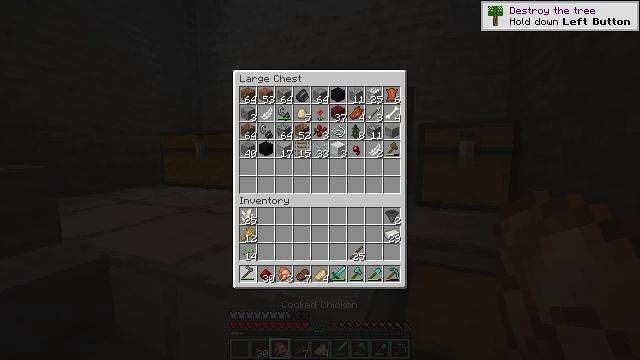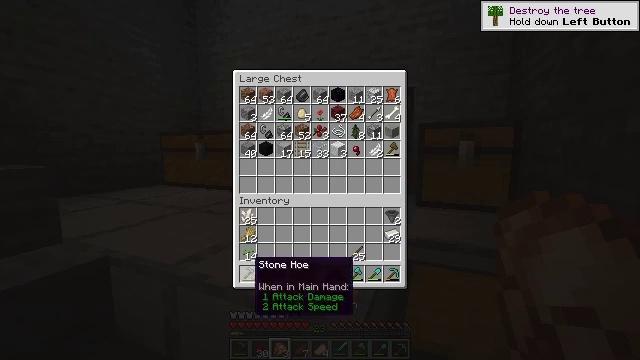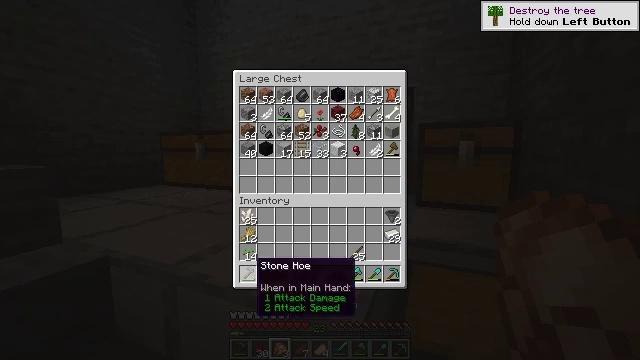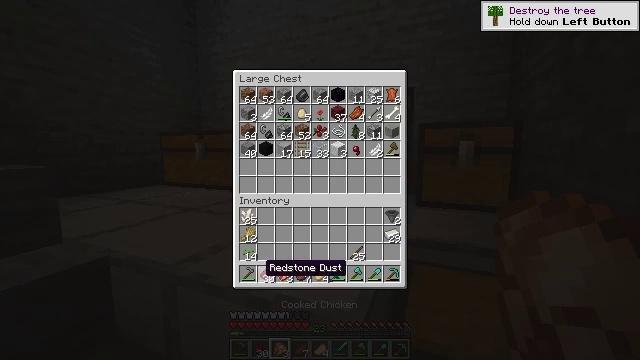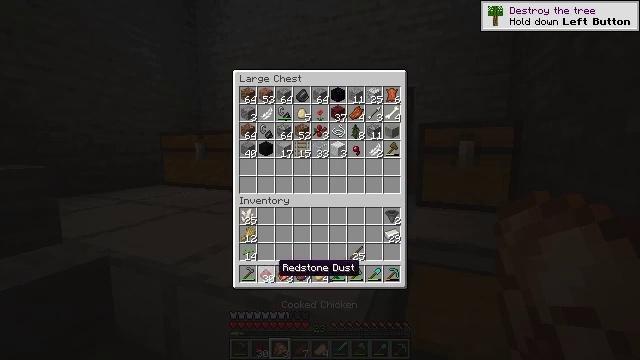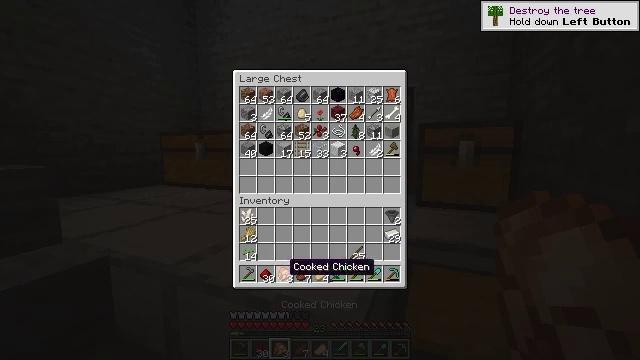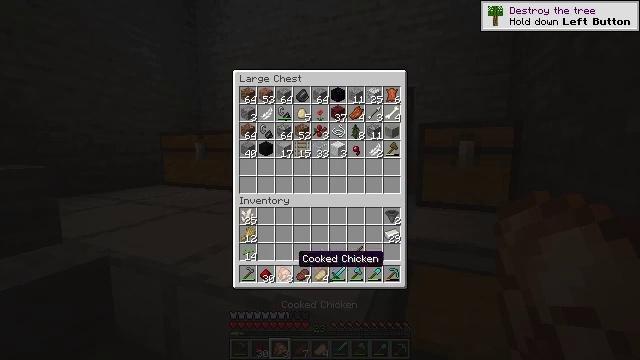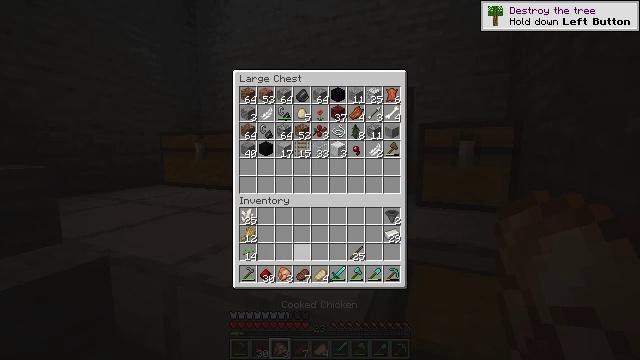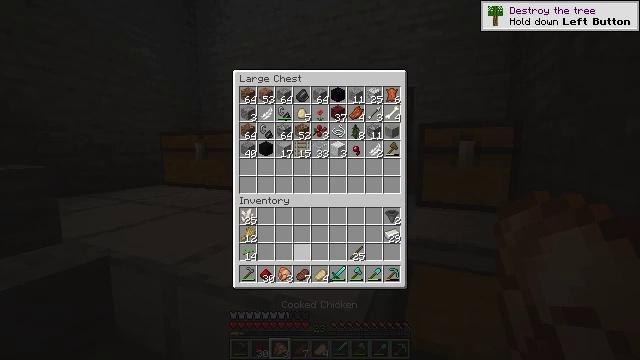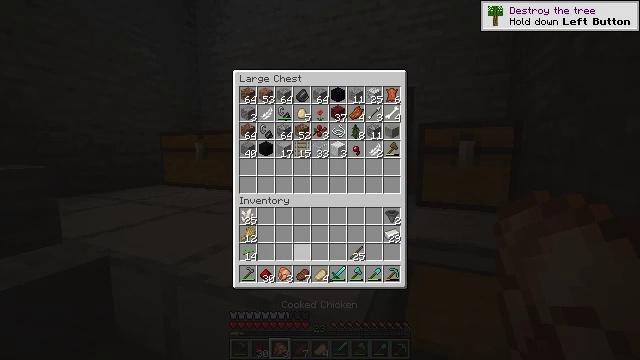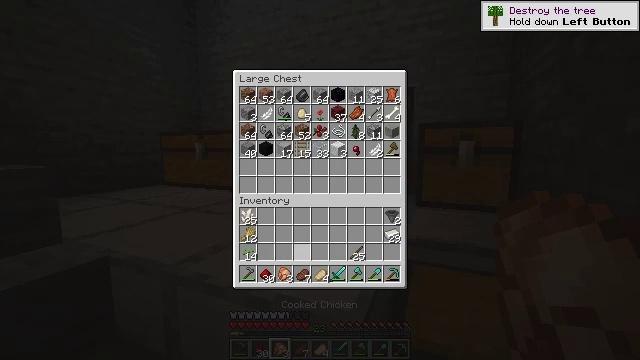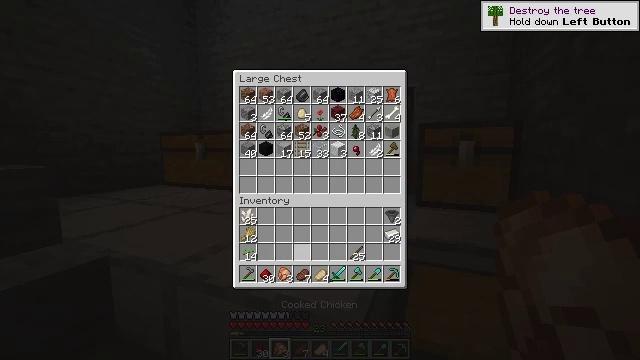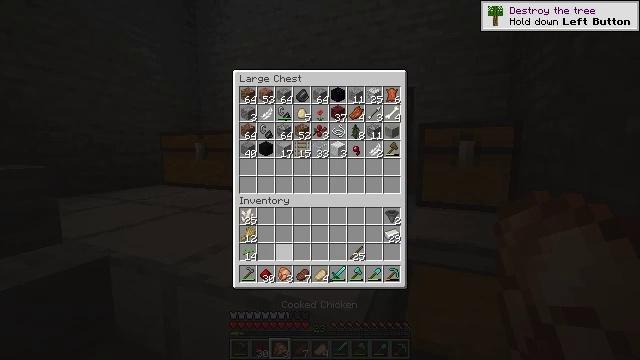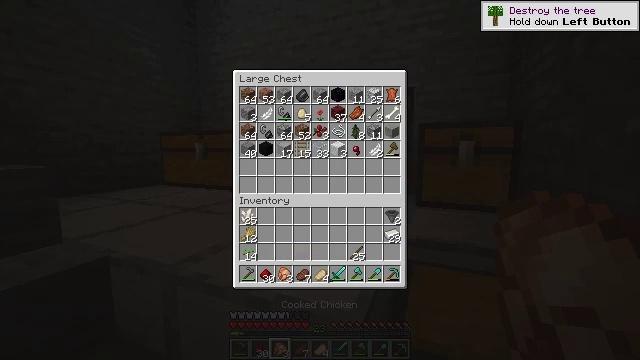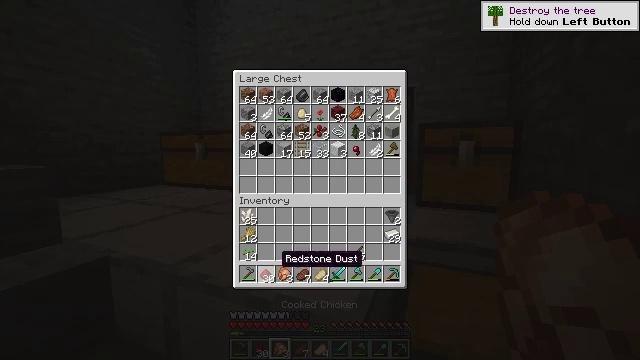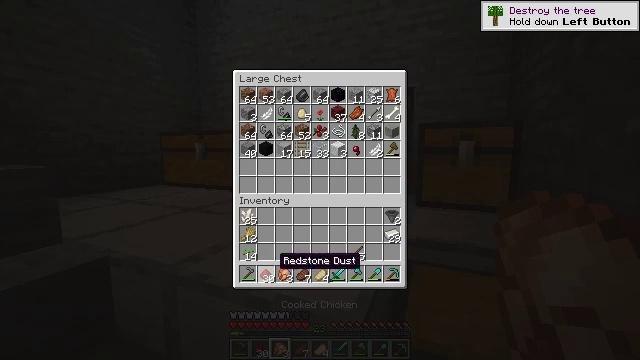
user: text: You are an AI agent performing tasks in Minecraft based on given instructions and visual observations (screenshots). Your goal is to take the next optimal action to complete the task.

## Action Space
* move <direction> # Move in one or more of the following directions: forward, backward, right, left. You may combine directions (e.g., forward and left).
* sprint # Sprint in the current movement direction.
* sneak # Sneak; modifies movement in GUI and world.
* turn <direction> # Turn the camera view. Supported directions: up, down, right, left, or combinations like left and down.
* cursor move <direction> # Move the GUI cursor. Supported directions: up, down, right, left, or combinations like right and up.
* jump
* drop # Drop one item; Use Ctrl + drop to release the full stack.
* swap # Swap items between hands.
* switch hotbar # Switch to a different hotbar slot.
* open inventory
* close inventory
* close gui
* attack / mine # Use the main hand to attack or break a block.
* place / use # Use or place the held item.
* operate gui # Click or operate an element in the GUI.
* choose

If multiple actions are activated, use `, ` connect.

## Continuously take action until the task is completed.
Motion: motion action
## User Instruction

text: Harvest sugar cane from the plant.
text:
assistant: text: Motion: no_op
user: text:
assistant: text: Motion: no_op
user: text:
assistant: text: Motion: turn right
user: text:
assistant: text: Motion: turn right
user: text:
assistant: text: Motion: turn right
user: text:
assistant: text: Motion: turn right and up
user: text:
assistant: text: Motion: turn up
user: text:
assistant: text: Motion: no_op
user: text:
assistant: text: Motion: no_op
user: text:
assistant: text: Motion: no_op
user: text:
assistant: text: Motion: no_op
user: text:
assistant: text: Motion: turn left
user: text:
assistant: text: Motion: turn left and down
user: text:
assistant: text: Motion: no_op
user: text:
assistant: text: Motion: no_op
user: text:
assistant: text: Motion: no_op
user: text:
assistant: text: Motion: no_op
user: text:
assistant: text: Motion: no_op
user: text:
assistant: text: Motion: no_op
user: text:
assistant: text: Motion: turn left
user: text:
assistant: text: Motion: no_op
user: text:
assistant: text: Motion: no_op
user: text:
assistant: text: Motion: no_op
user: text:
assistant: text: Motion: no_op
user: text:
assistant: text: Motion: no_op
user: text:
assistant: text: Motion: no_op
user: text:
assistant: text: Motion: attack / mine
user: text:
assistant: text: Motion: attack / mine
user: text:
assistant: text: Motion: turn right, attack / mine
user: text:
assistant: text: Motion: turn right